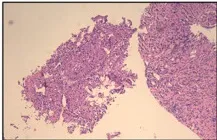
(A, B) Pathology of left renal needle biopsy, papillary cells arrangement, marked cellular eosinophilia (H&E, Ax 200, Bx800).
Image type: pathology (h&e)